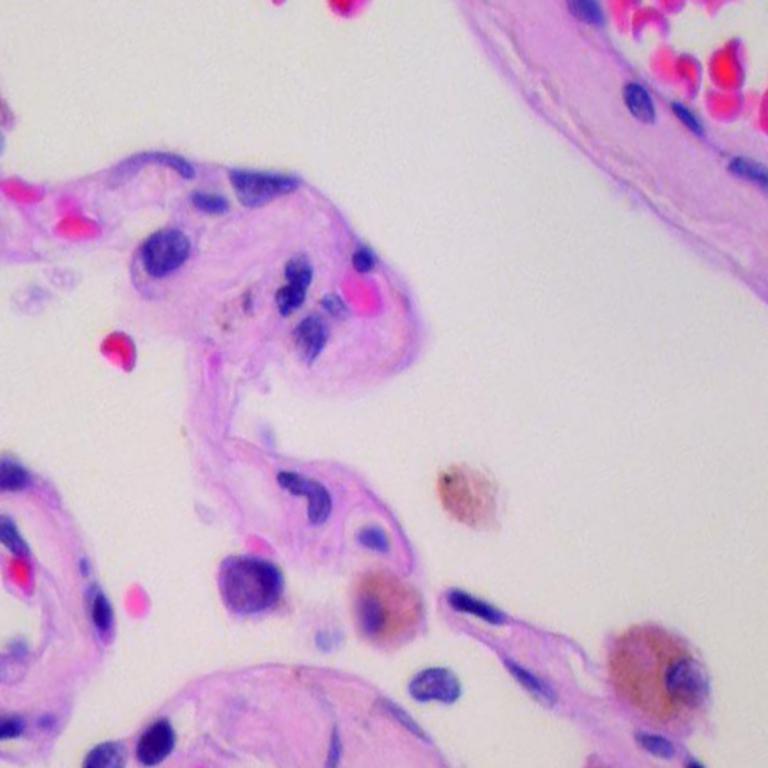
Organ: lung
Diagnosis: benign